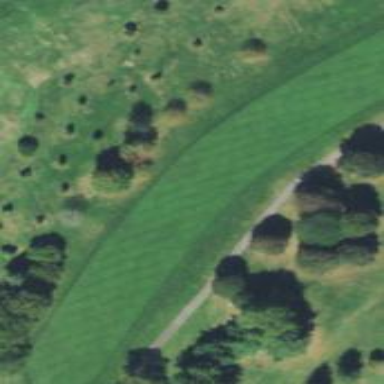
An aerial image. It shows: Golf fairway in the image.